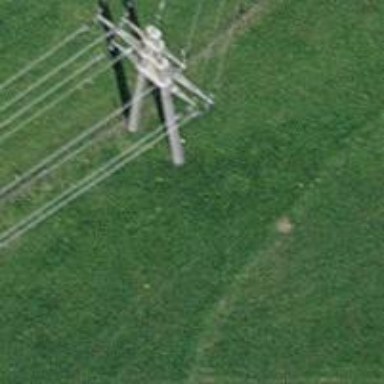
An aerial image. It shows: Power tower.